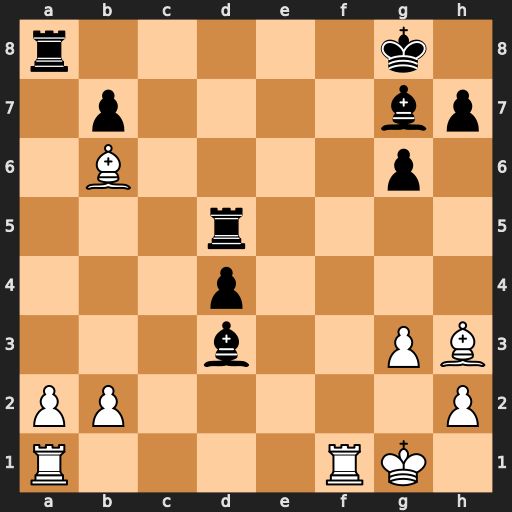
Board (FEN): r5k1/1p4bp/1B4p1/3r4/3p4/3b2PB/PP5P/R4RK1
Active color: w
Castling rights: -
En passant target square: -
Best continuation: Be6+ Kh8 Bxd5